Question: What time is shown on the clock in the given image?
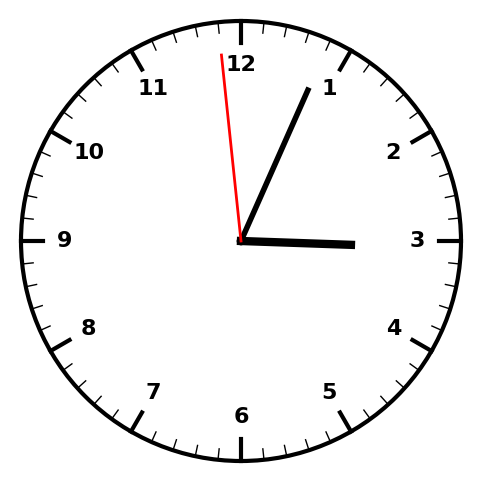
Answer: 03:03:59